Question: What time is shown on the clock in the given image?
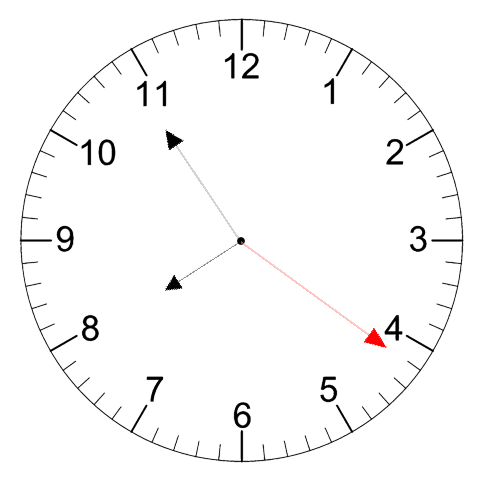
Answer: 07:54:21